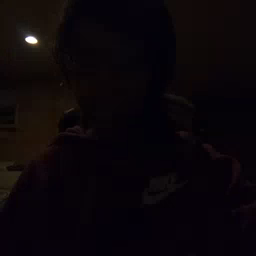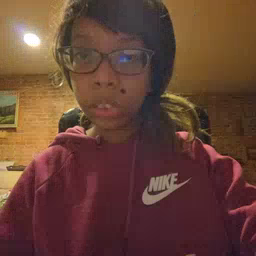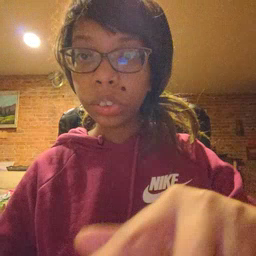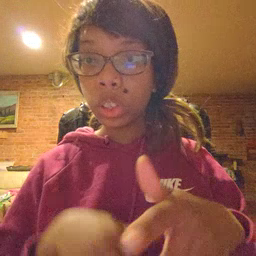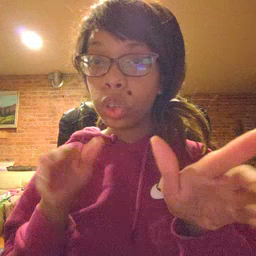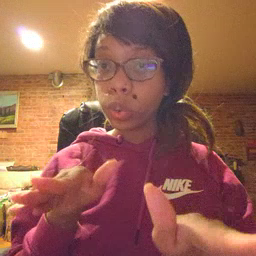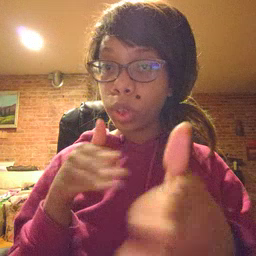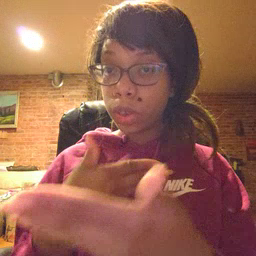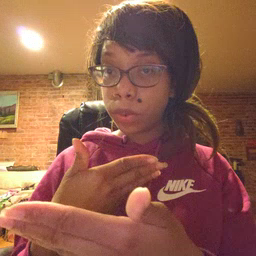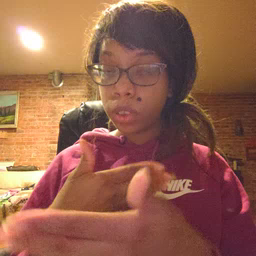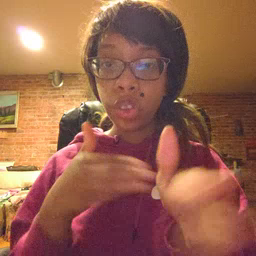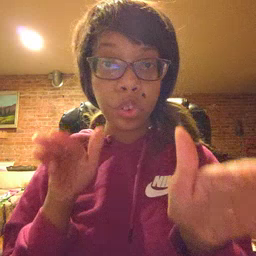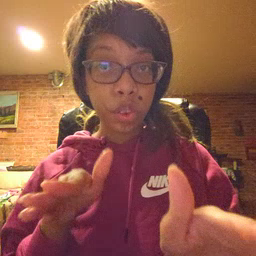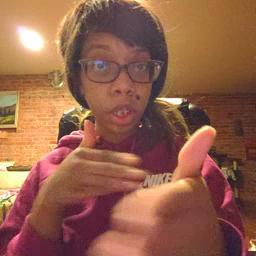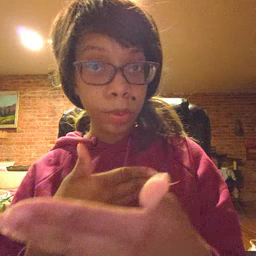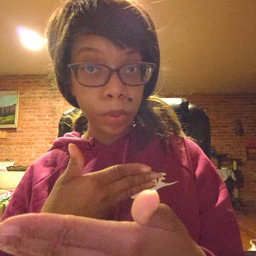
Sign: room